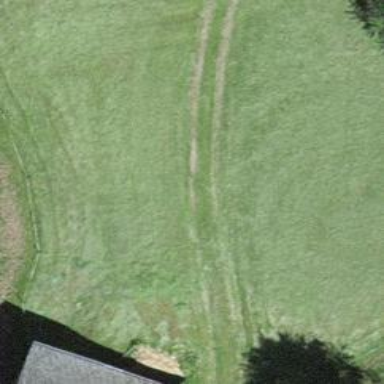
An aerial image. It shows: Track with grade 4 track type.